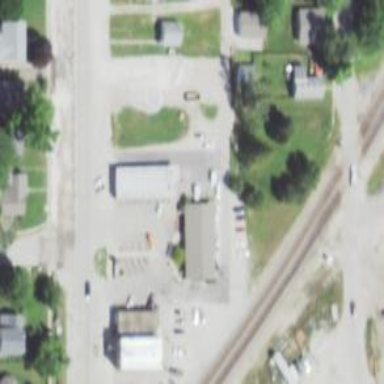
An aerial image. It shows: Post office.